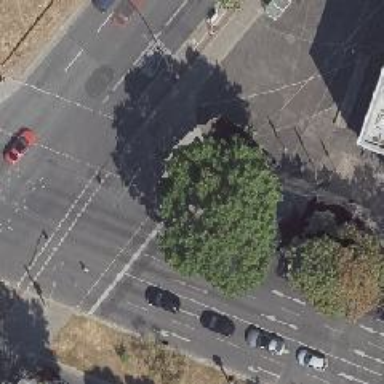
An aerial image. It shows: Road with traffic signals.